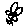
Label: flower